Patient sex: M
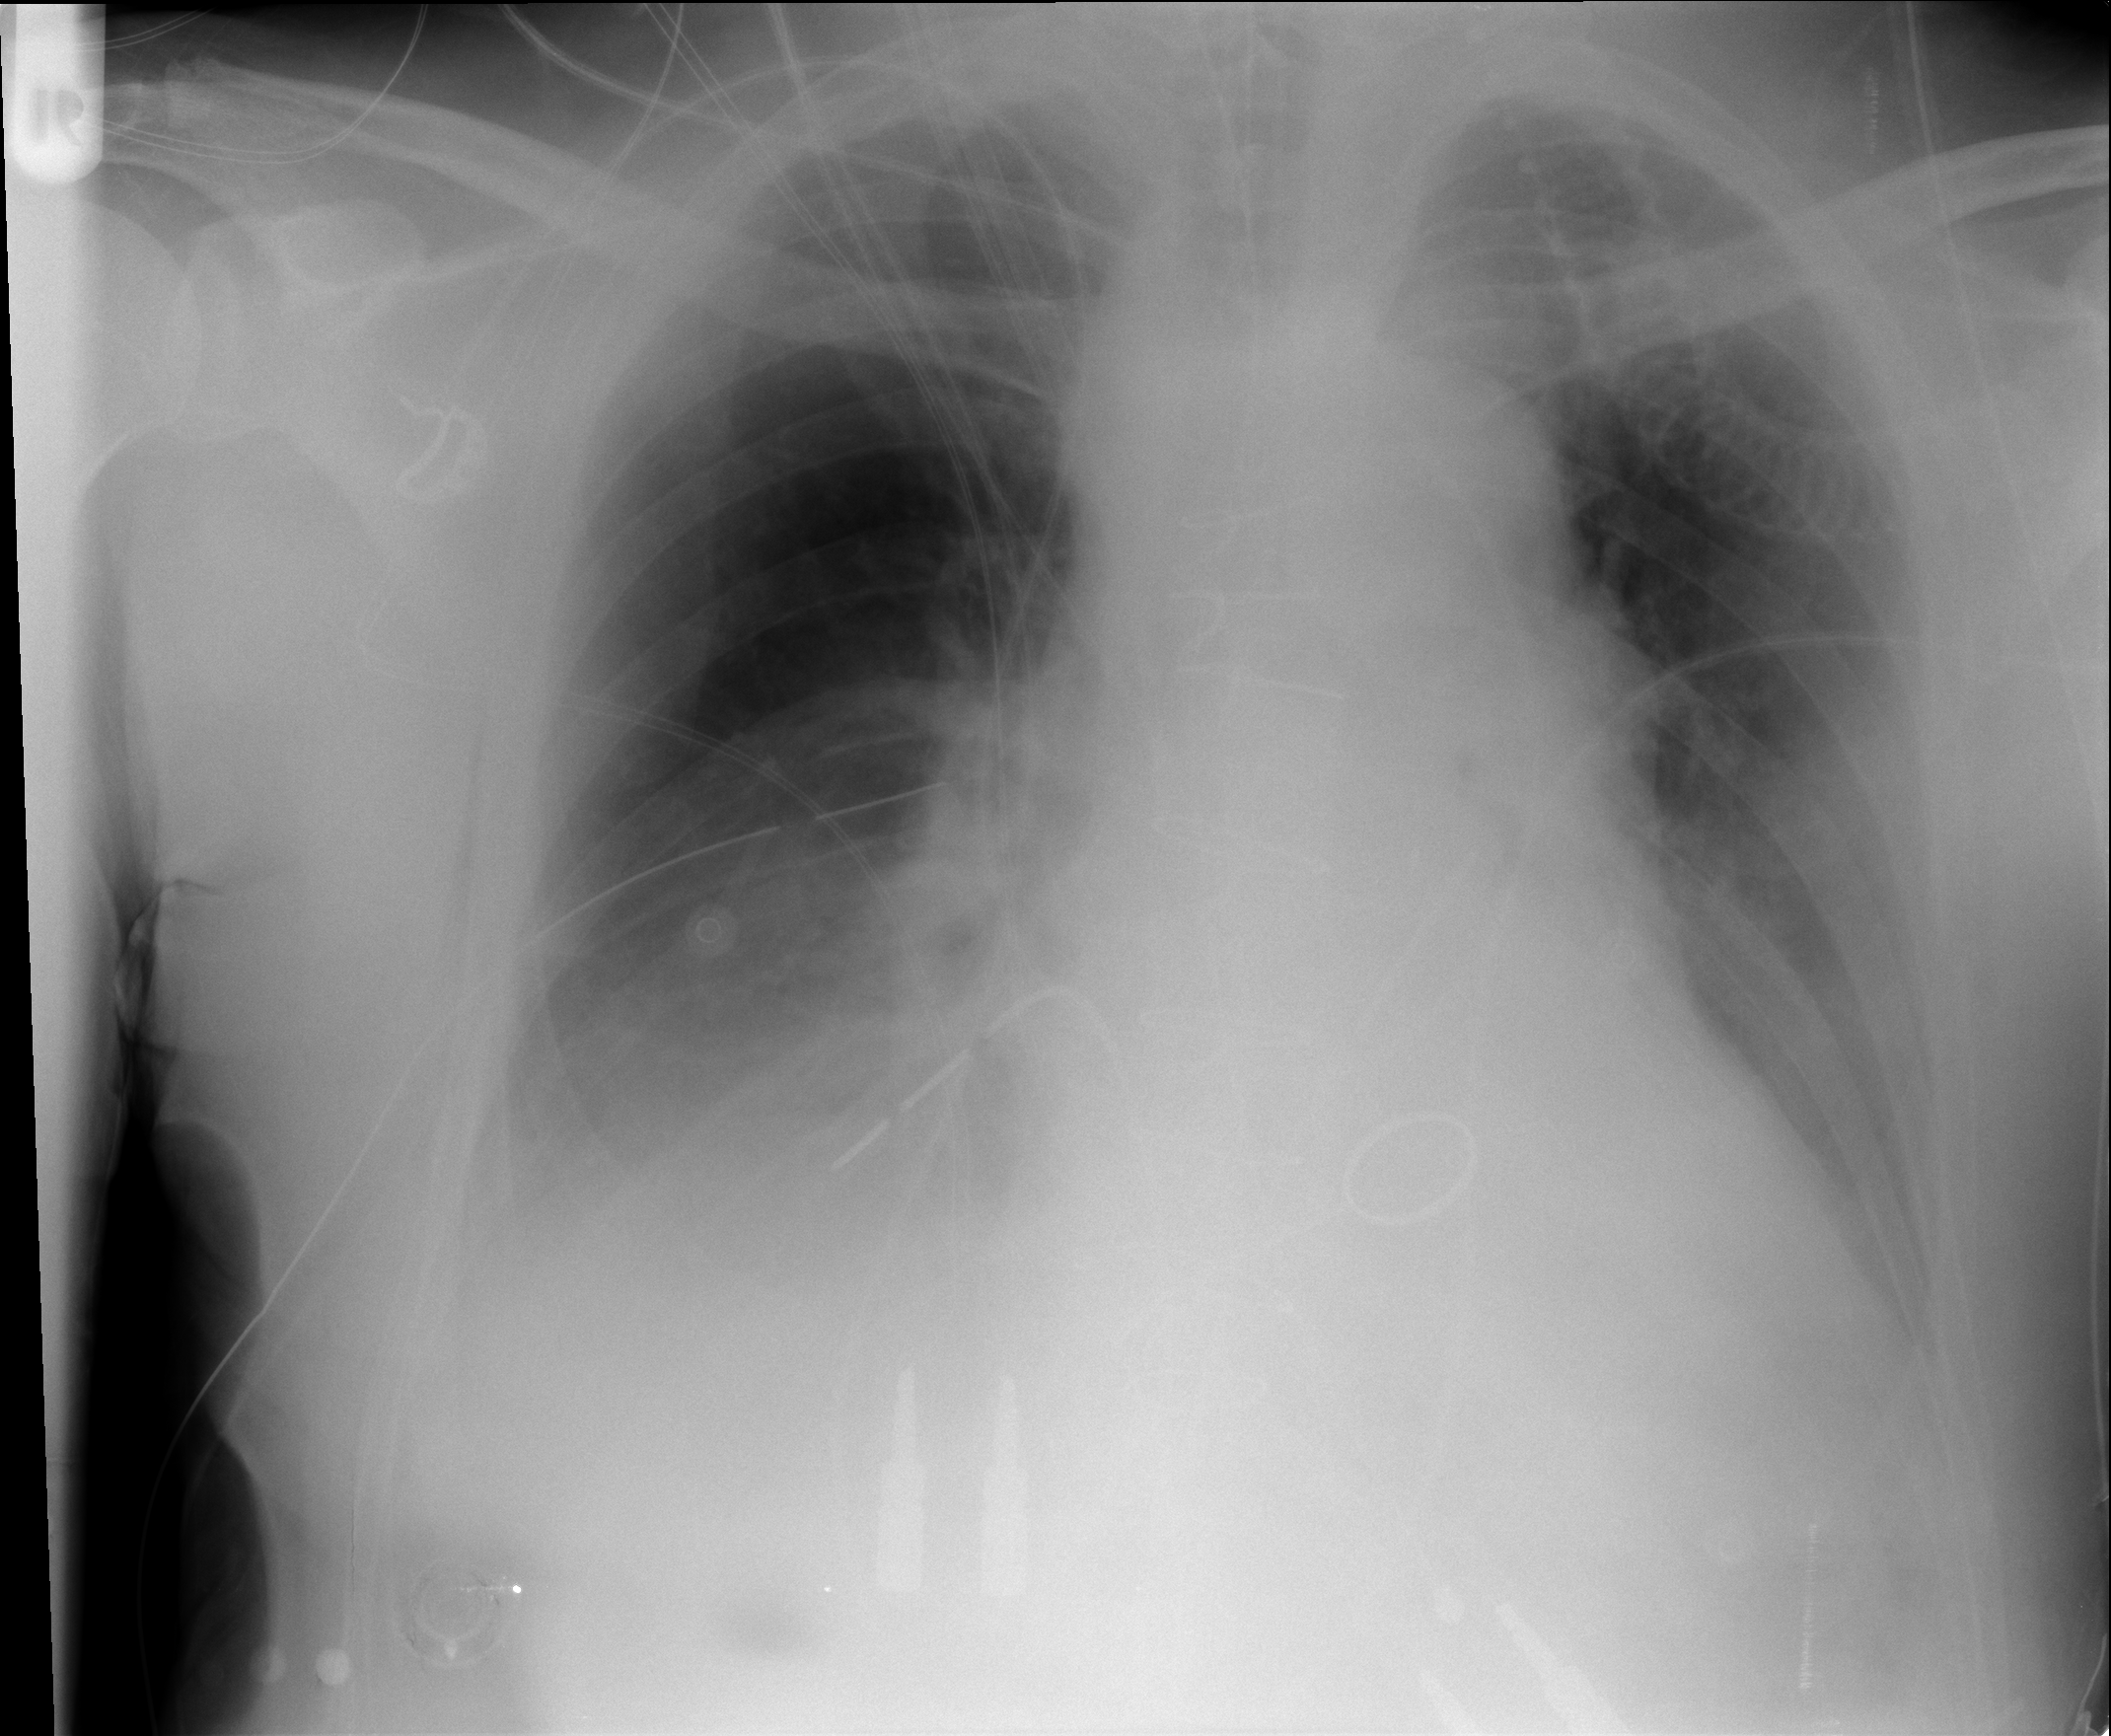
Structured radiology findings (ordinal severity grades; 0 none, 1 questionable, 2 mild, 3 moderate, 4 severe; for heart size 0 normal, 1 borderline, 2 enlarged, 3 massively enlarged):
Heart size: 2
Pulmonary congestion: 0
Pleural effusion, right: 3
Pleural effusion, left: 3
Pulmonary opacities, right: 0
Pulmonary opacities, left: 0
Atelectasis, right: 3
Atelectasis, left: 2